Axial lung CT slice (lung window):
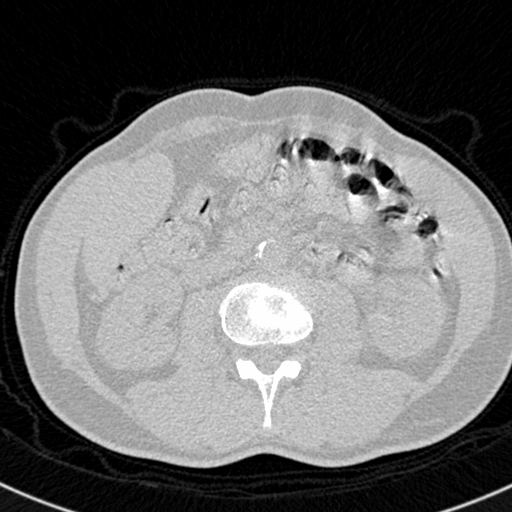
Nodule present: no